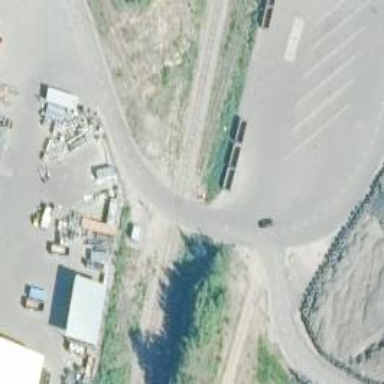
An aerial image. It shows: Disused railway yard.